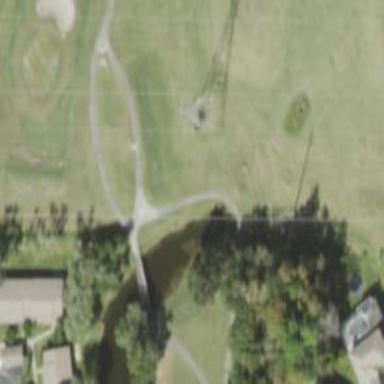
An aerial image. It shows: Service road designated as golf cart path.